Question: I would like to get the mean waiting time of each unit spending in my queue of every hour. (so betweeen 7-8 am for example 4 minutes, 8-9 10 minutes and so on). Thats my current queue with my timemeasure Is there a way to do so?
]
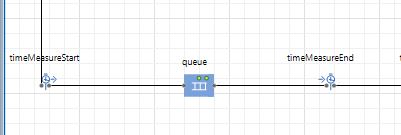
Answer: Create a normal dataset and call it . Deactivate the option . This is where we will store your hourly data.
Creat a cyclic event and set the trigger to cyclic, once every hour.
This cyclic event will get the current mean of your time measurement ( waiting time + service time in your example) and save this single value in the extra dataset.
Also we have to clear the dataset that is integrated into the , in order to get clean statistics again for the next hour interval.
'''
datasetHourly.add(time(HOUR),timeMeasureEnd.dataset.getYMean());
timeMeasureEnd.dataset.reset();
'''
<URL>
You can now visualise the hourly development by adding the to a normal plot.